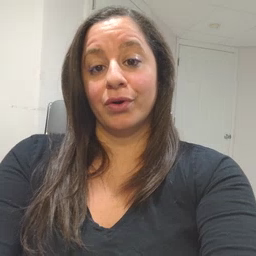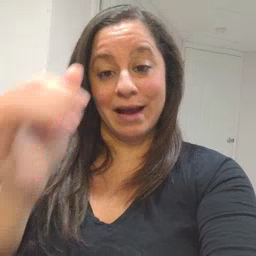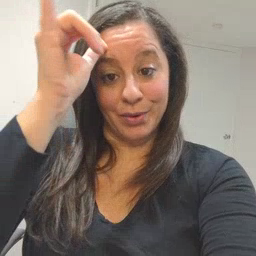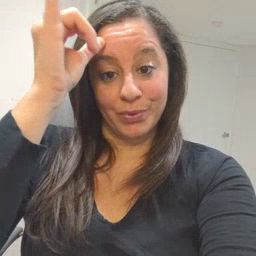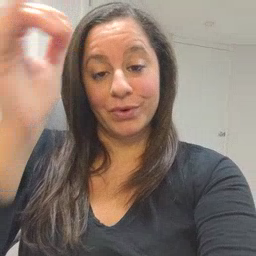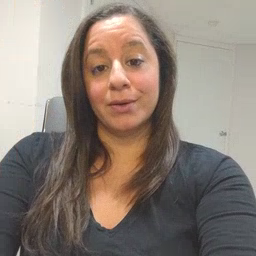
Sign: cow